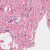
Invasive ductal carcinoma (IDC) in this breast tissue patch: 0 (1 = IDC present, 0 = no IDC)